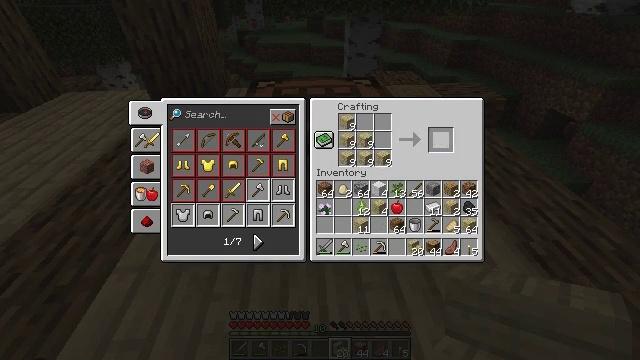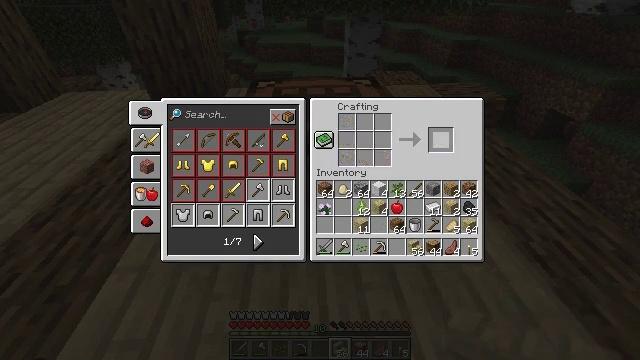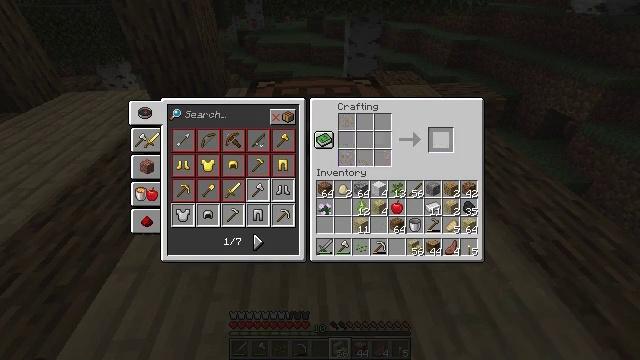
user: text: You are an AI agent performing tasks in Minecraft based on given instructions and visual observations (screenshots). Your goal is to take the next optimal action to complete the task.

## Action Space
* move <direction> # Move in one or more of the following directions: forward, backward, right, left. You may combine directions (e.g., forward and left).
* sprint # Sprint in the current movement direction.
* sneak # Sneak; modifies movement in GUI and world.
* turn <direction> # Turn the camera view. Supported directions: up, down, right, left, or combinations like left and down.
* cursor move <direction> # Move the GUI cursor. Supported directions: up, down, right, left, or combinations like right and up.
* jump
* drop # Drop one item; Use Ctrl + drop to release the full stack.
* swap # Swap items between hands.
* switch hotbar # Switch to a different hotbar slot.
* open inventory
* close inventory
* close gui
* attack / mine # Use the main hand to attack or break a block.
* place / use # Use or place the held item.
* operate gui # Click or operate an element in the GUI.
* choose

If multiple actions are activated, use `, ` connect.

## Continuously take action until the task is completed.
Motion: motion action
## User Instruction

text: Craft birch stairs with birch planks.
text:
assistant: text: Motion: sneak
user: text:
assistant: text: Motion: sneak
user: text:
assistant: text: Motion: sneak